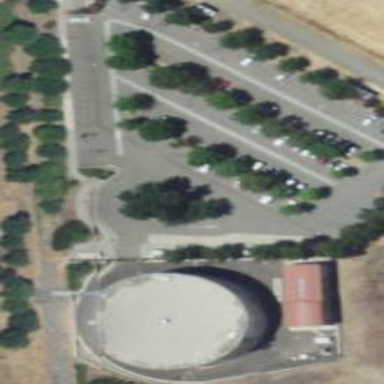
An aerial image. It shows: Parking area with park and ride facility.